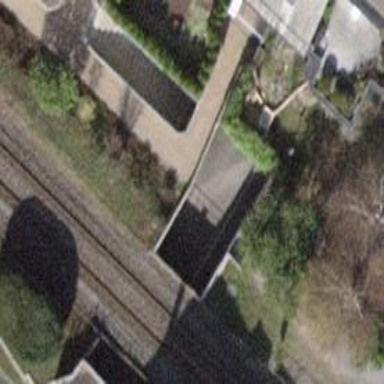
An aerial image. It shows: Road with steps.